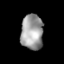
Tissue: lung
Cell type: Epithelial cells
Senescence score: 0.1818
Nuclear area (px): 771
Mean DAPI intensity: 157.049